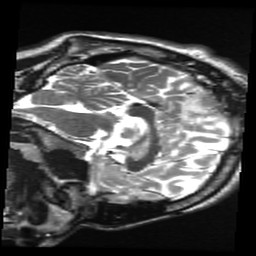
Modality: T2w
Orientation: sagittal
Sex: male
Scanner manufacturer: ge
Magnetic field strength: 3 T
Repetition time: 5 s
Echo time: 0.1015 s